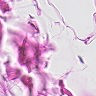
Metastatic tissue present: no